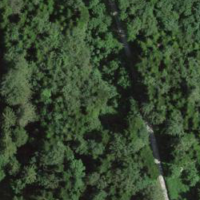
EUNIS habitat code: 44
Species observed at this site:
Tussilago farfara